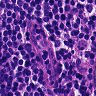
Metastatic tissue present: no